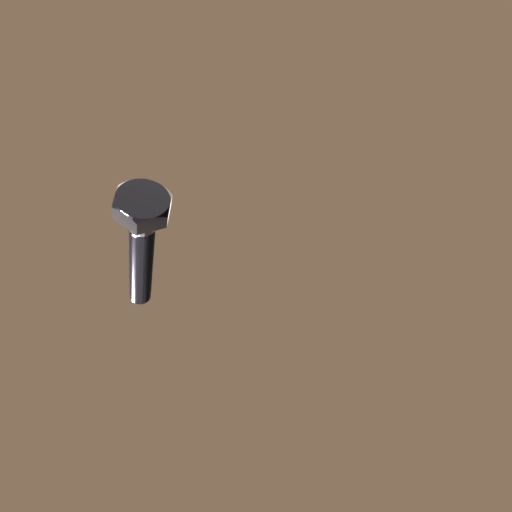
Label: bolt